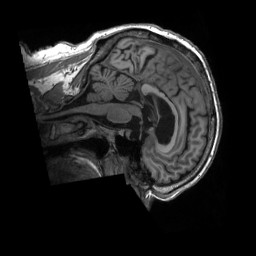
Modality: T1w
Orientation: sagittal
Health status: ill
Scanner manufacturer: siemens
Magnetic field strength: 3 T
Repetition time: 2.3 s
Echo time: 0.00296 s